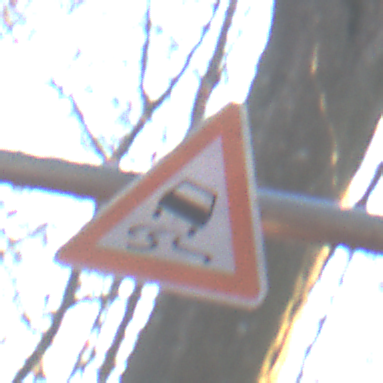
Verkehrszeichen: SchleuderOderRutschgefahr
Umgebung: Outdoor, Nature
Tageszeit: SunriseSunset
Wetter: Clear
Licht: Natural
Jahreszeit: Autumn
Kontrast: HighContrast